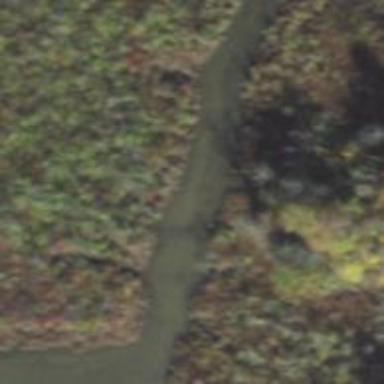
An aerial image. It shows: Tranquil brook flowing through the landscape.